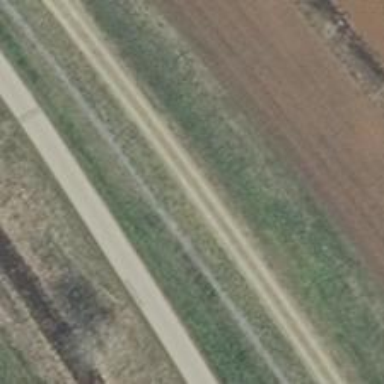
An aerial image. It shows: Gravel track with grade3 track type and embankments on the sides.